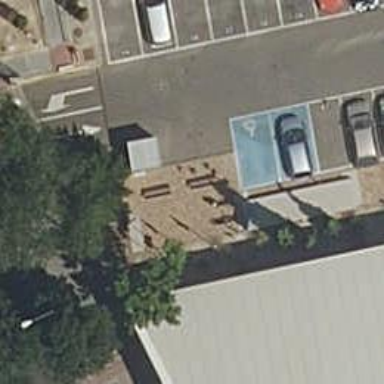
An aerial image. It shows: Bicycle parking area with stands available.